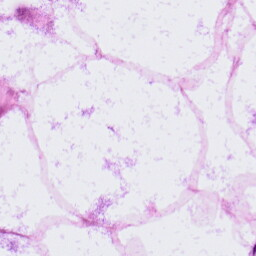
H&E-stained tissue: LymphNode